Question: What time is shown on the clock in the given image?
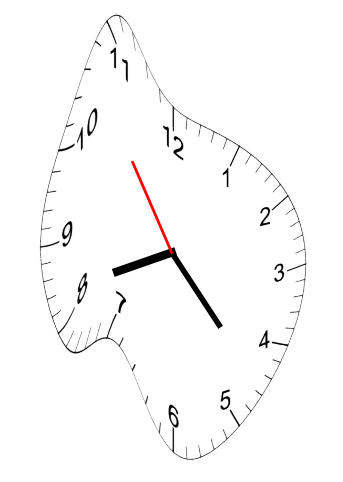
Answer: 08:22:54